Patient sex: M
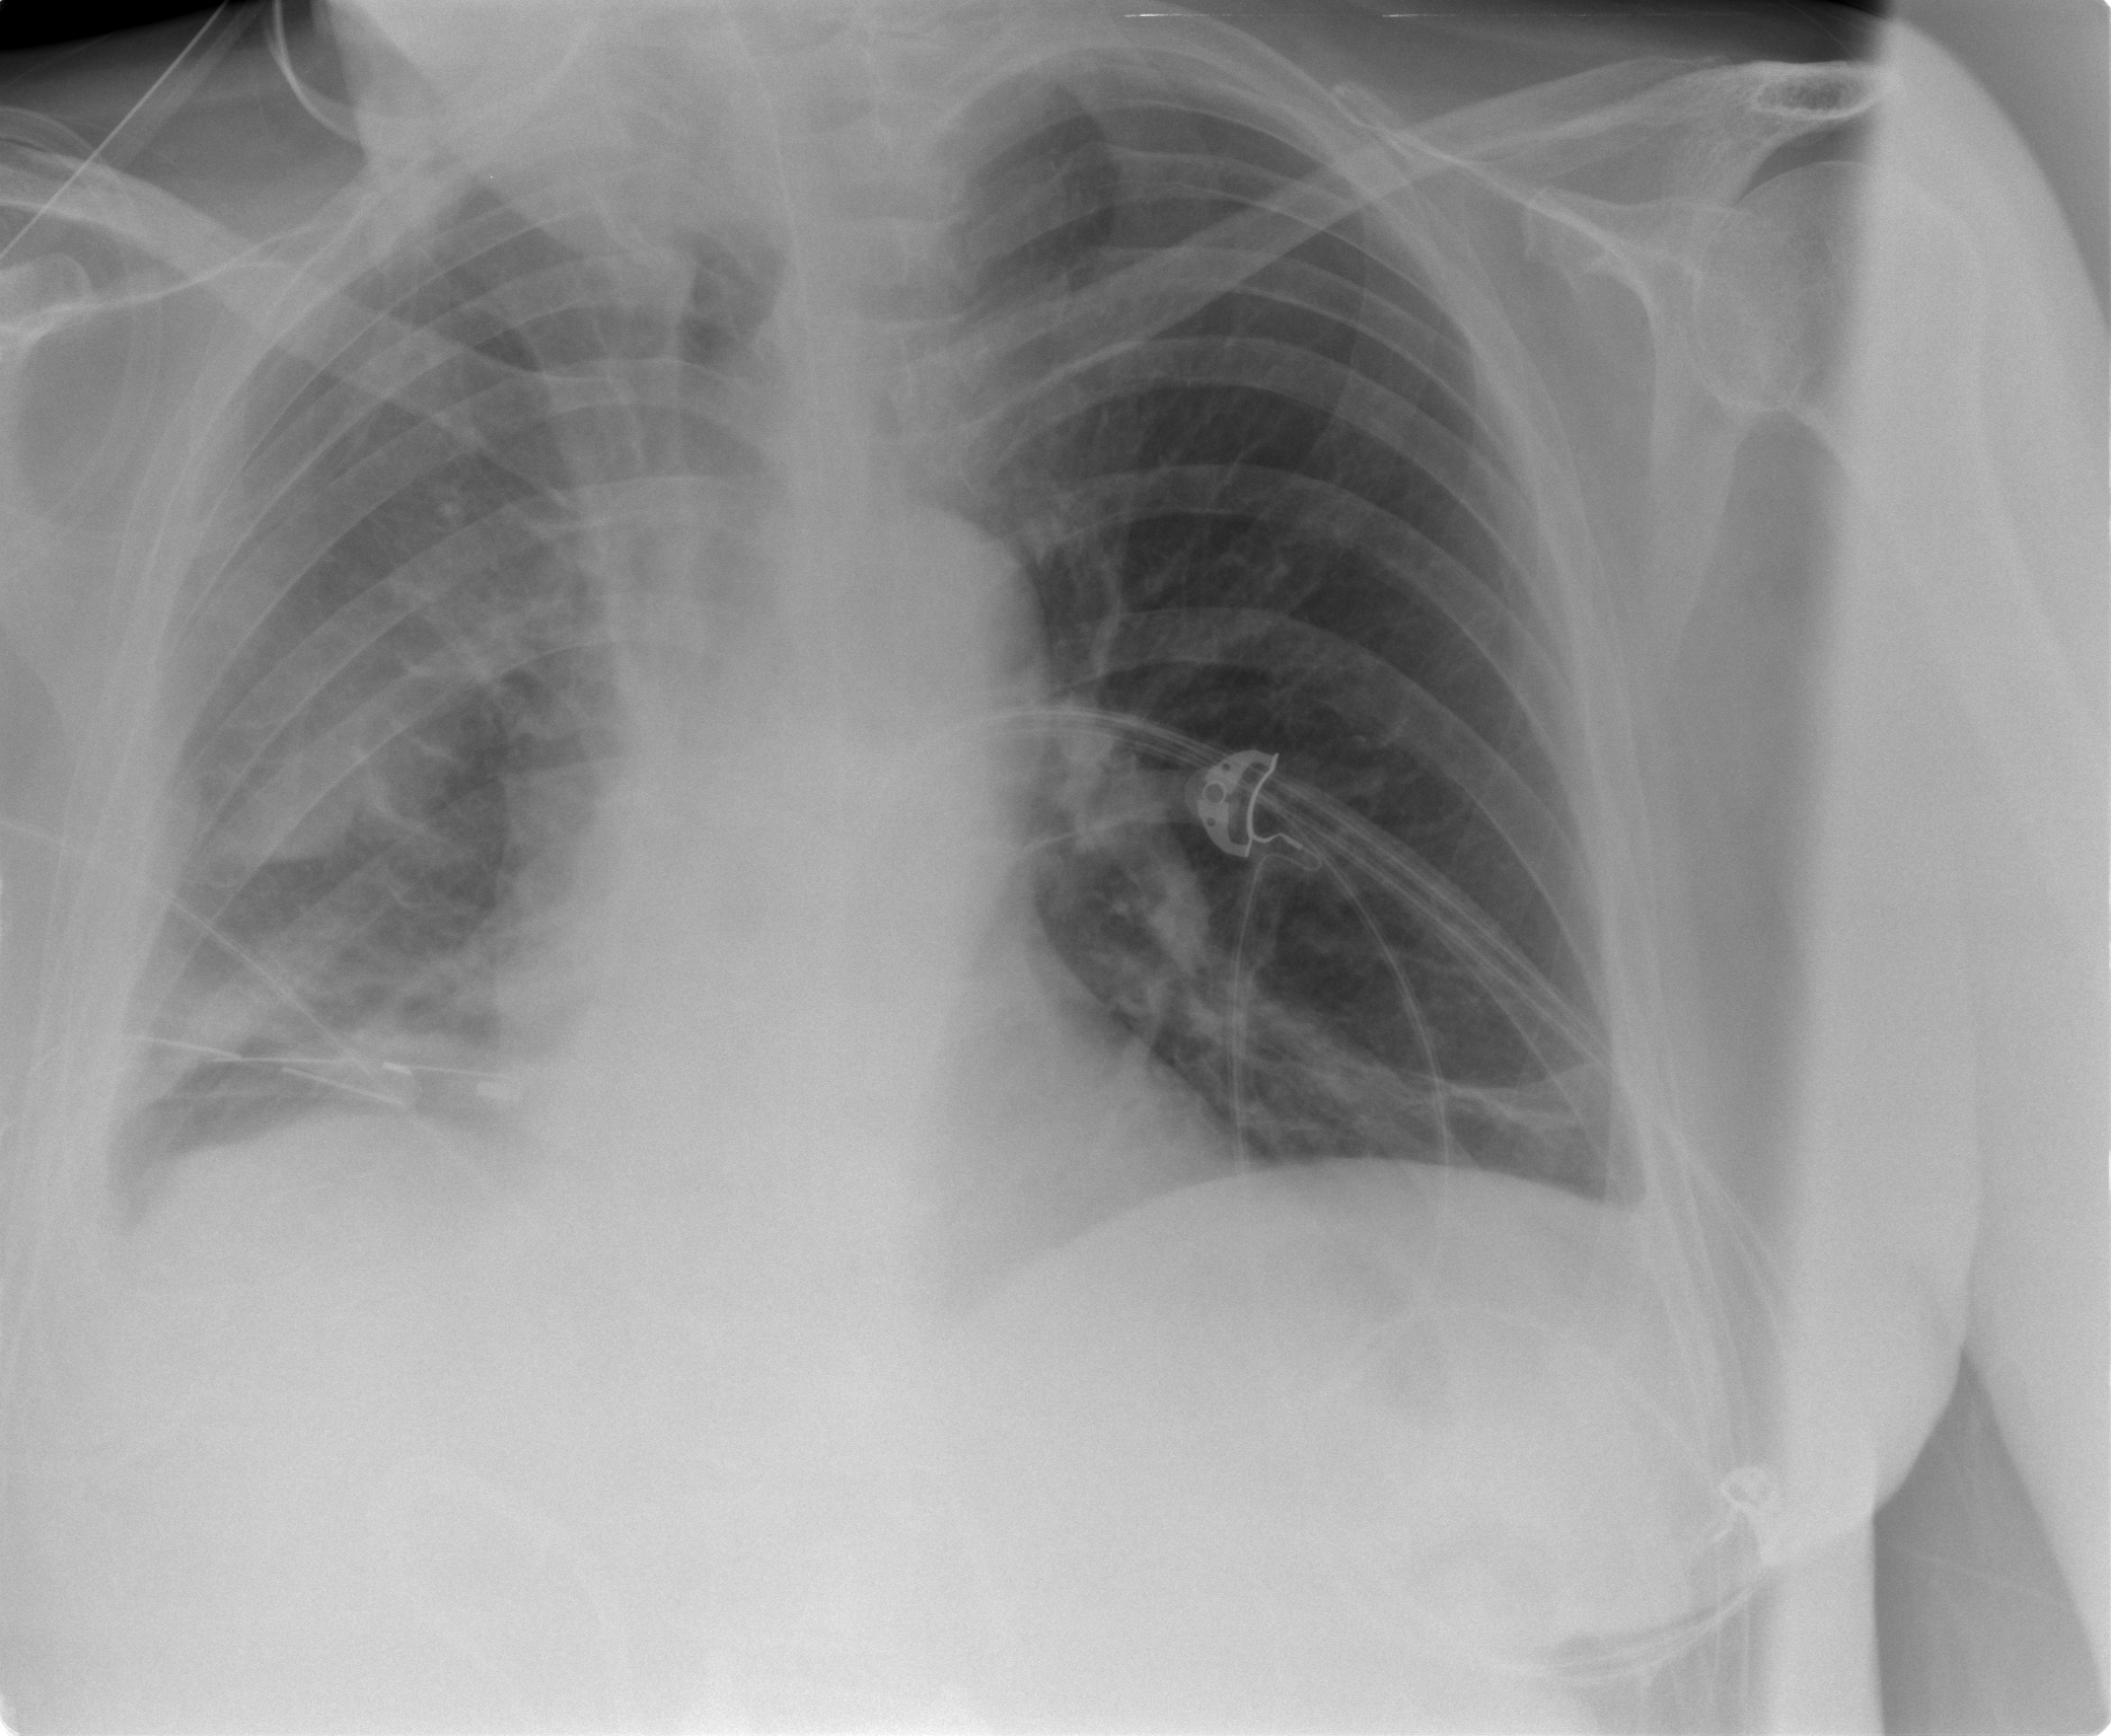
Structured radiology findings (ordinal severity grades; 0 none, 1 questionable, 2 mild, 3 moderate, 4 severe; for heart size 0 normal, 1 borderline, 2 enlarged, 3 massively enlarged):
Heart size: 0
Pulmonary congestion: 0
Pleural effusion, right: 2
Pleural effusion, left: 0
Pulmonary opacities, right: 2
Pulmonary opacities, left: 1
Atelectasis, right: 2
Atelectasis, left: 2